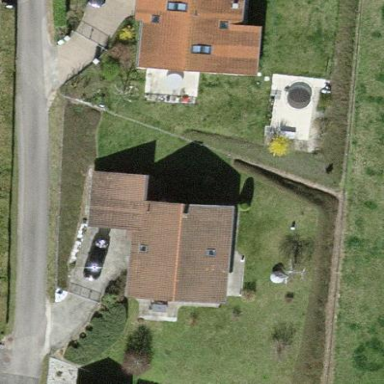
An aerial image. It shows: Detached building.